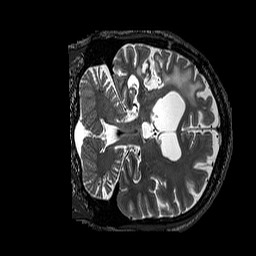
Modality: T2w
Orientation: coronal
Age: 64
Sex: male
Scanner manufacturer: siemens
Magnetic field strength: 3 T
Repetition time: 3.2 s
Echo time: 0.567 s